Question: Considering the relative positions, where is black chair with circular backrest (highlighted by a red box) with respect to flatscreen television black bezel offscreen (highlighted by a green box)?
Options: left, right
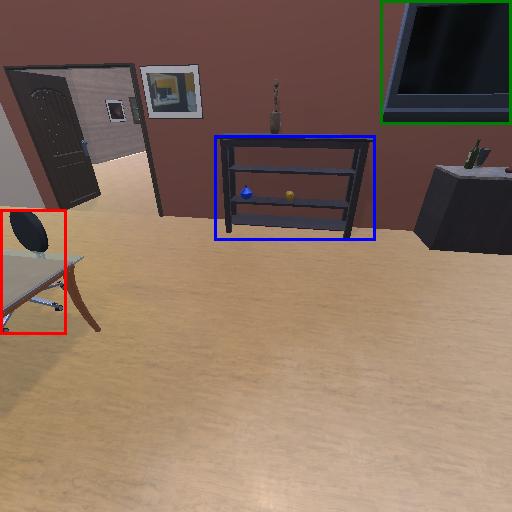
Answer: left